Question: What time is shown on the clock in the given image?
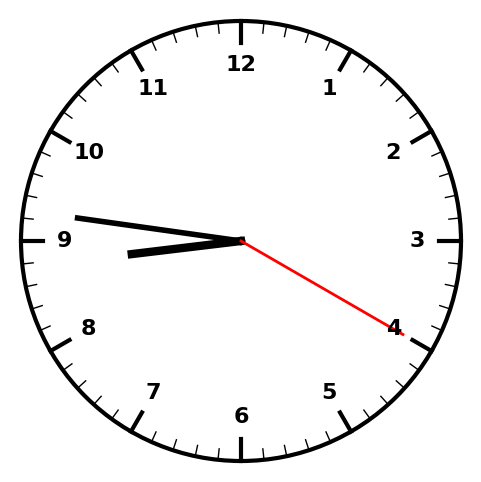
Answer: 08:46:20